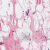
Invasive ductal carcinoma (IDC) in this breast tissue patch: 0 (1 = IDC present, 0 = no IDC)